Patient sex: F
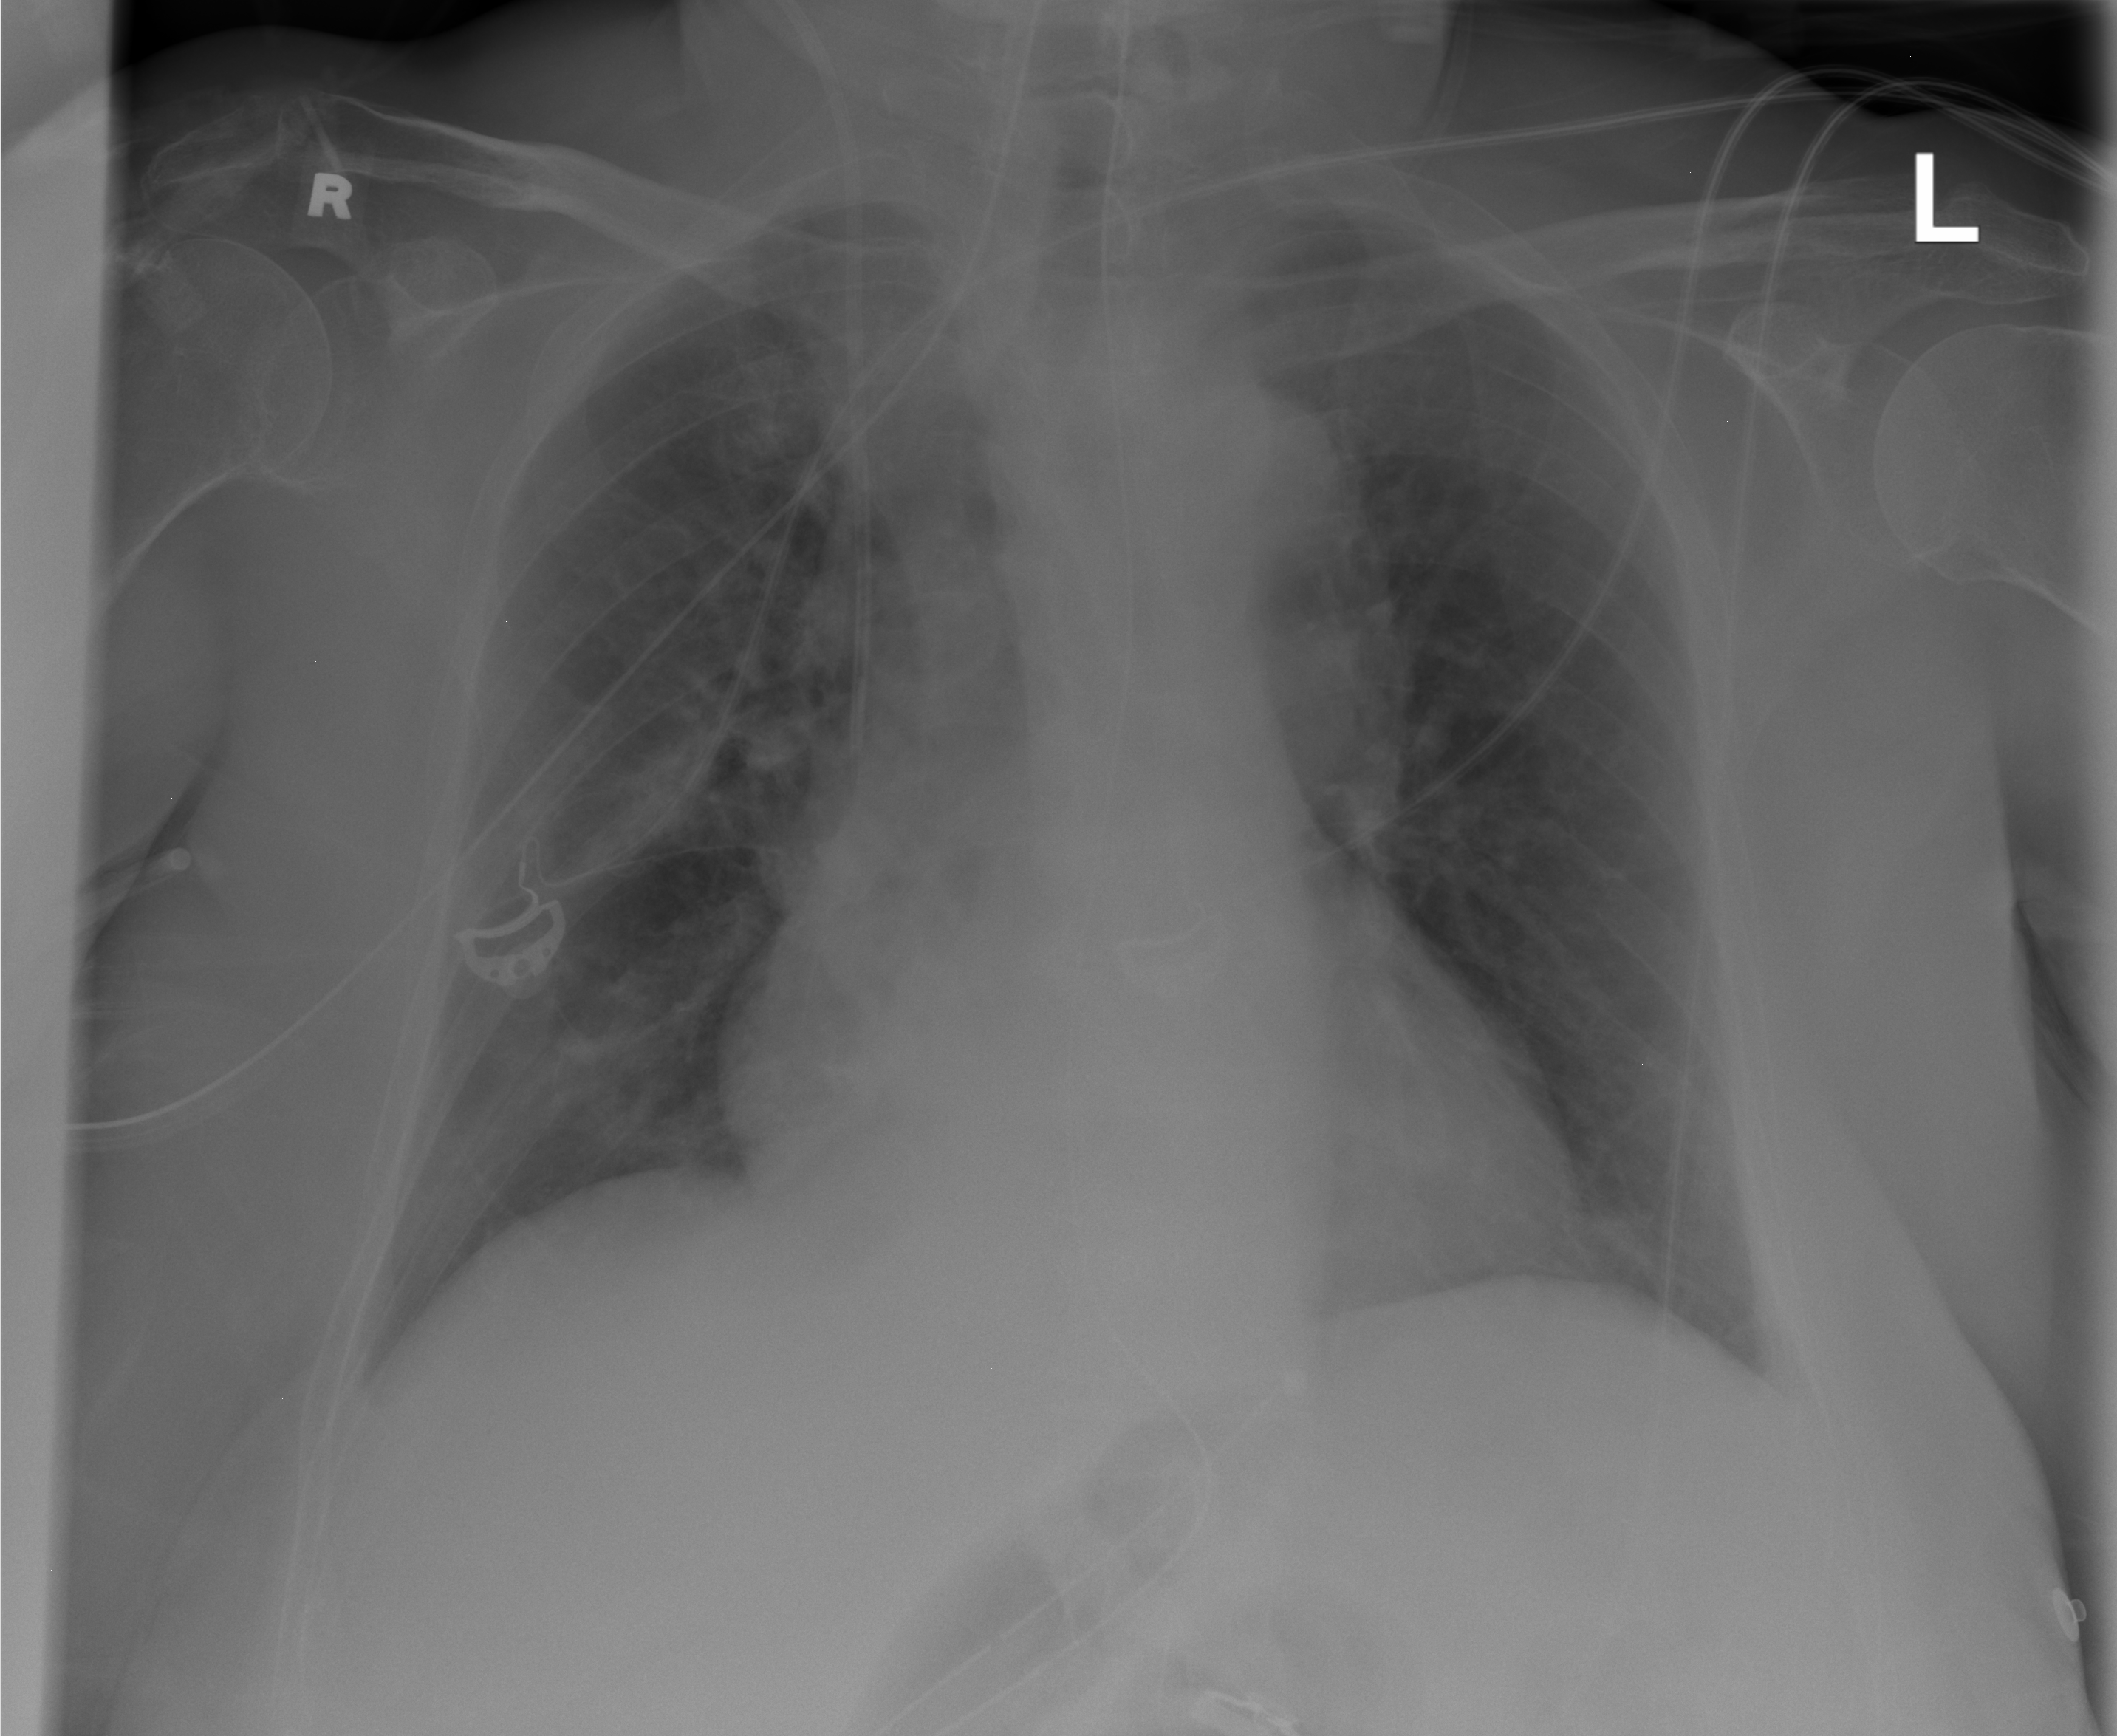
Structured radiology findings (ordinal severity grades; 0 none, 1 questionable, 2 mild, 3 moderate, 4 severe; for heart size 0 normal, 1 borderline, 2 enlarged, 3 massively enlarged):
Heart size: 0
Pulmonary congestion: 0
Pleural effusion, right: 0
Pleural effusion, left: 0
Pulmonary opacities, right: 0
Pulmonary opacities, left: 0
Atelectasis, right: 2
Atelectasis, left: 0